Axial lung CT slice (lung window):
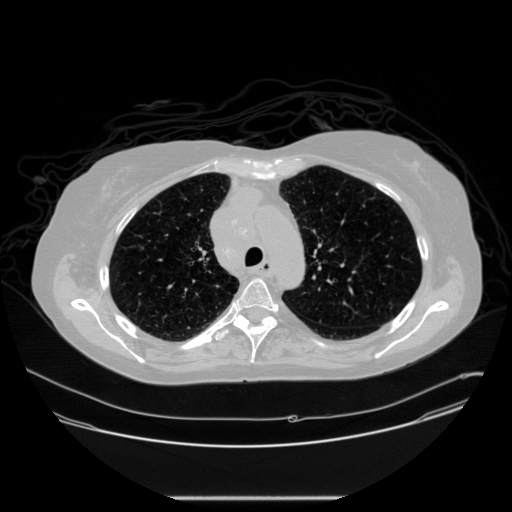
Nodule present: no